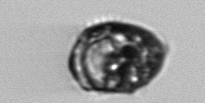
Label: Proterythropsis